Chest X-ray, AP view. Patient: 90 years old, sex F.
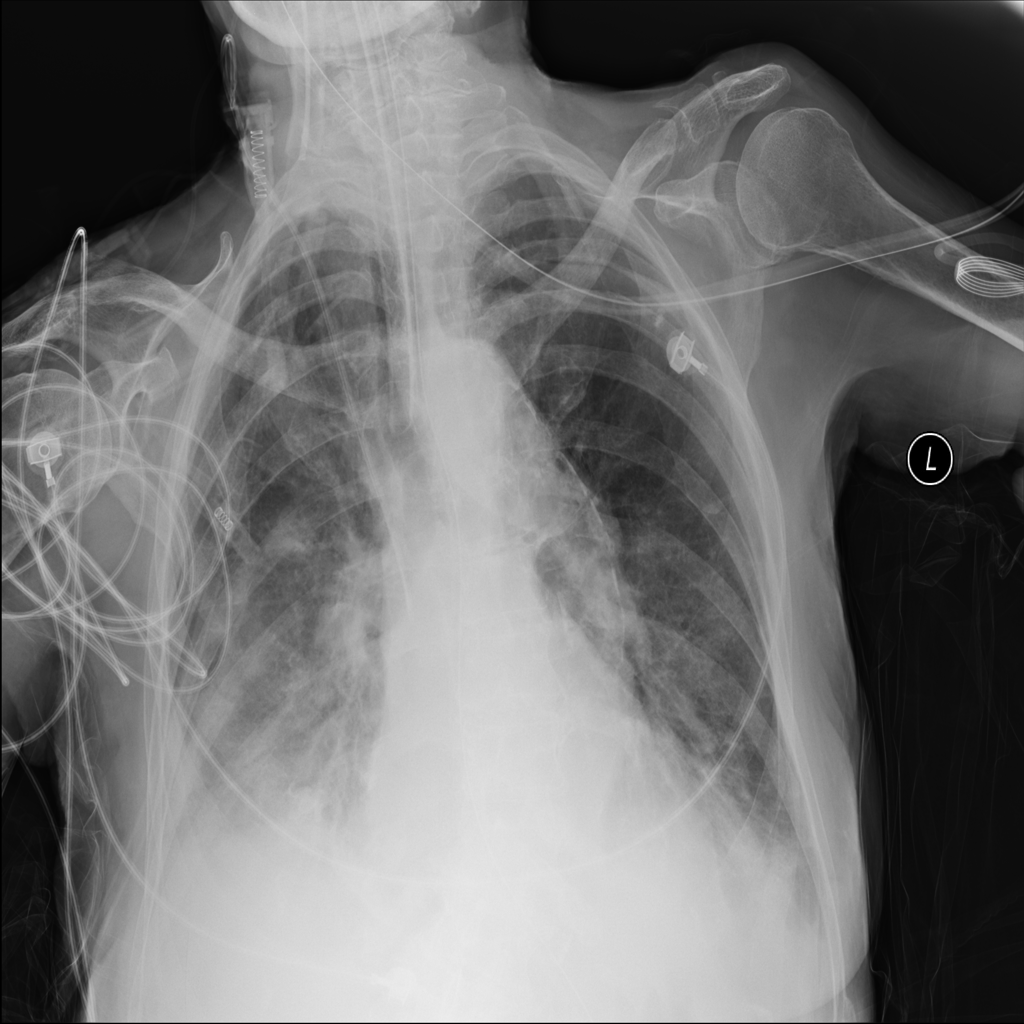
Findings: Effusion, Infiltration